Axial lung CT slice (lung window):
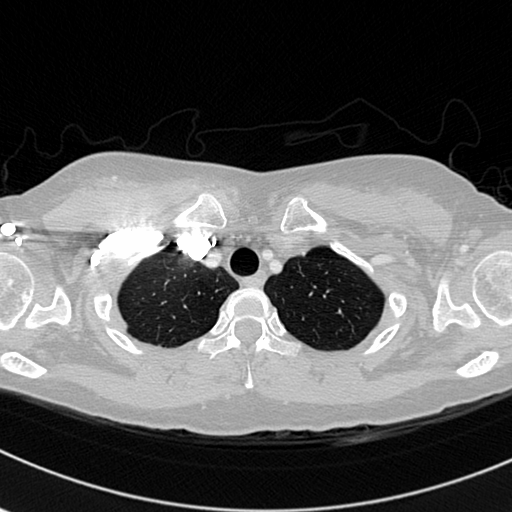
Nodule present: no